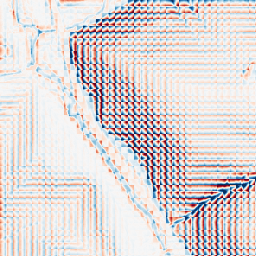
Category: wavelet
Decomposition family: wavelet_dwt
Decomposition parameters: wavelet: haar
level: 3
Upsampling method: sinc_blackman
Upsampling parameters: scale: 4
kernel_size: 8
Upsampling scale: 4